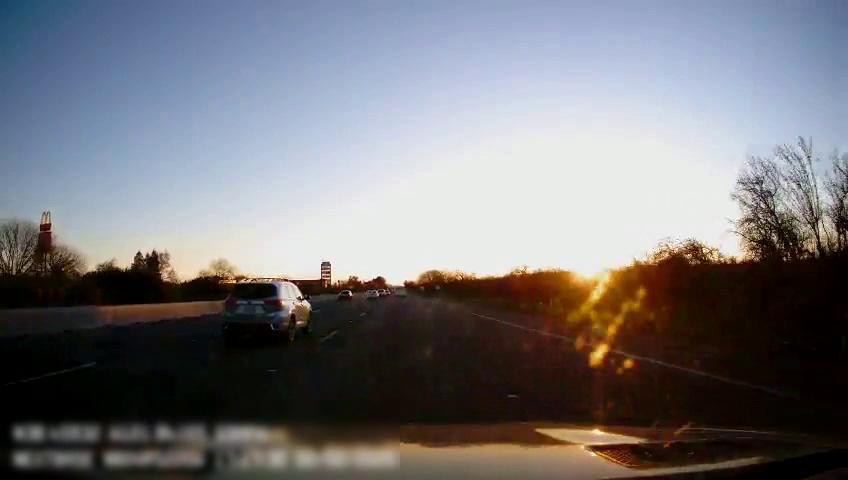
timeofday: Dusk/Dawn/Twilight
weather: Sunny
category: Drivable Space
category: Vehicles | Other LV
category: Vehicles | Car
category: Vehicles | SUV
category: Vehicles | Car
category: Lanes | Current Lane
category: Lanes | Alternate Lane
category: Lanes | Alternate Lane
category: Lanes | Alternate Lane